Field crop: maize
Growth stage: 2
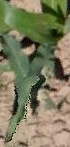
Species: maize